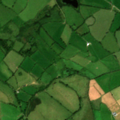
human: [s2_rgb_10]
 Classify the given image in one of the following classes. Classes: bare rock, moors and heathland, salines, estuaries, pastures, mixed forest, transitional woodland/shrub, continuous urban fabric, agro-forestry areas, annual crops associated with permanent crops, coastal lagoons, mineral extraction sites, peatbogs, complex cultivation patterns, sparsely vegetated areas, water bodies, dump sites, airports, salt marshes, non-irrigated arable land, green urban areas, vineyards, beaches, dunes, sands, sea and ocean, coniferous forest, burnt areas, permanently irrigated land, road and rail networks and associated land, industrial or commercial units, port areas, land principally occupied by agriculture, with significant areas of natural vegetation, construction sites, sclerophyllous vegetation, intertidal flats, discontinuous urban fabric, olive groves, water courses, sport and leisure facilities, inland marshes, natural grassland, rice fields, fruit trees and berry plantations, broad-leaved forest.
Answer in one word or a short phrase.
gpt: pastures, land principally occupied by agriculture, with significant areas of natural vegetation